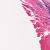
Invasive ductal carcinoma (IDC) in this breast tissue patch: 0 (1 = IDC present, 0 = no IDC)